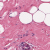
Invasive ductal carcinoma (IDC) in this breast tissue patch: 0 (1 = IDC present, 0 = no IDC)